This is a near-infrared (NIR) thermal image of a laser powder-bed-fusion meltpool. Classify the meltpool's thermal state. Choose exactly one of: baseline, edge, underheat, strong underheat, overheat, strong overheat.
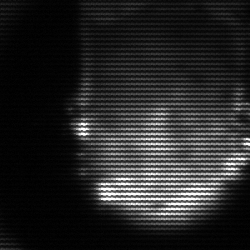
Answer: baseline